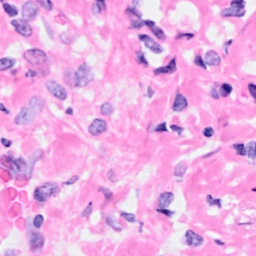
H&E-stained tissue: Breast